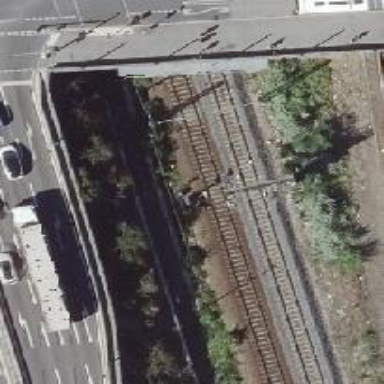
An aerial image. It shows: Railway signal.